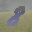
Label: 8